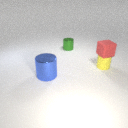
small yellow rubber cylinder below small red rubber cube